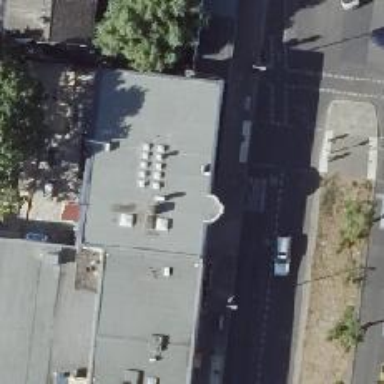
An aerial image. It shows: Bakery.